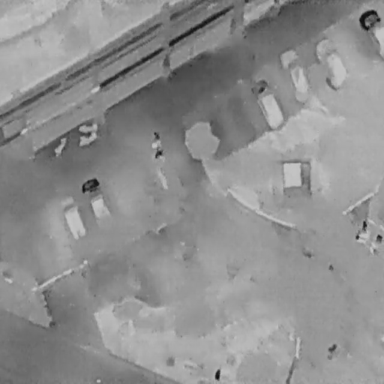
There are three Bicycles in the infrared image.